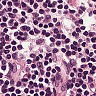
Metastatic tissue present: no